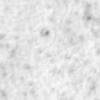
Label: no_change